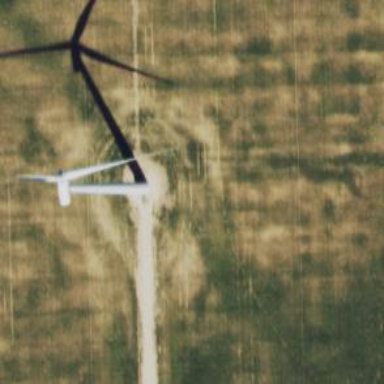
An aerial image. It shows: Wind generator powered by horizontal axis wind turbine.